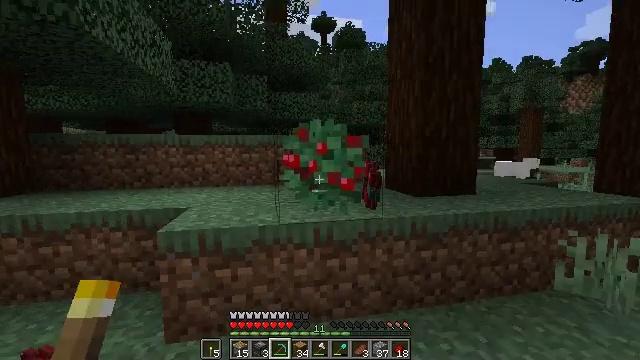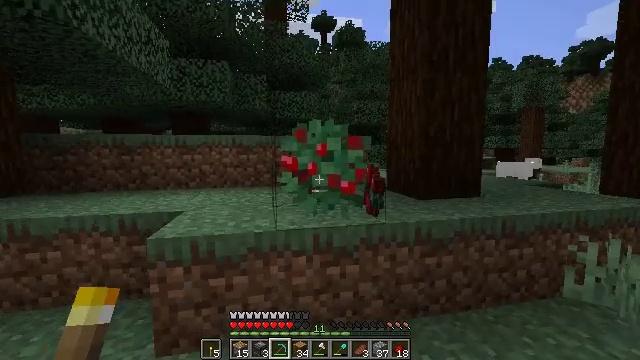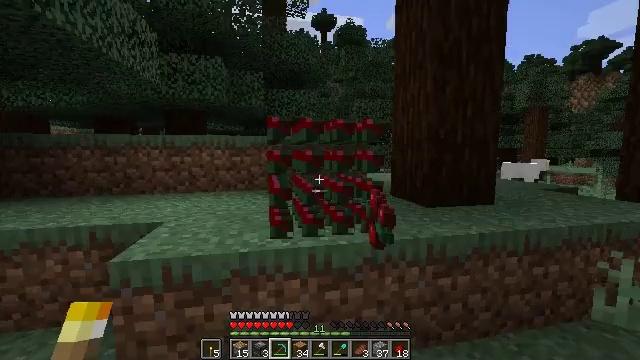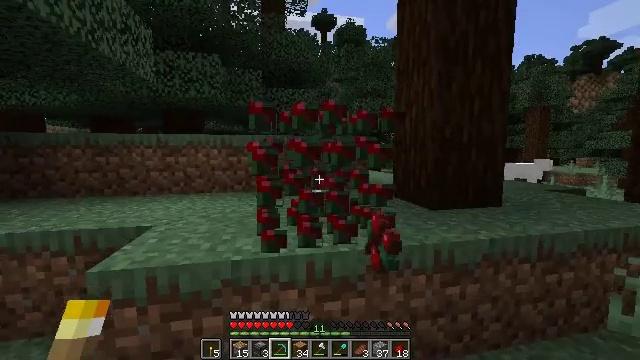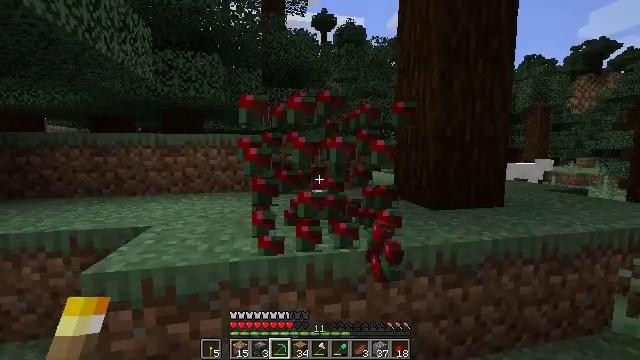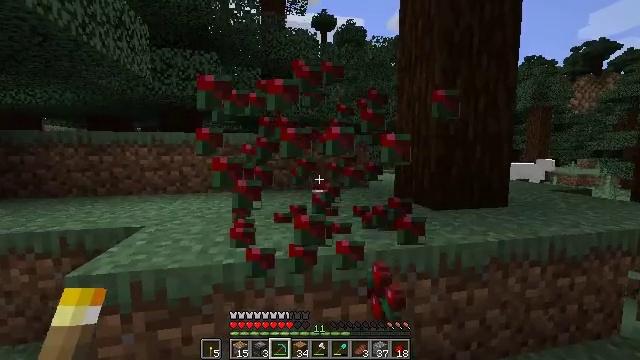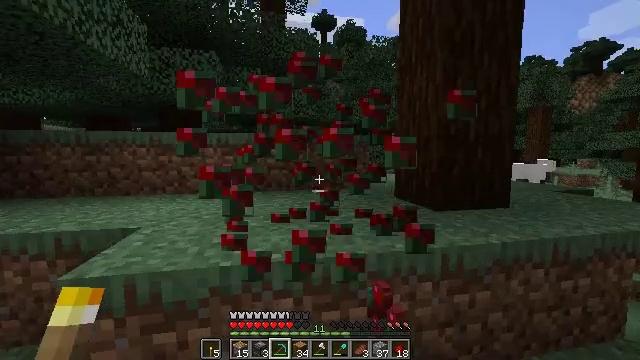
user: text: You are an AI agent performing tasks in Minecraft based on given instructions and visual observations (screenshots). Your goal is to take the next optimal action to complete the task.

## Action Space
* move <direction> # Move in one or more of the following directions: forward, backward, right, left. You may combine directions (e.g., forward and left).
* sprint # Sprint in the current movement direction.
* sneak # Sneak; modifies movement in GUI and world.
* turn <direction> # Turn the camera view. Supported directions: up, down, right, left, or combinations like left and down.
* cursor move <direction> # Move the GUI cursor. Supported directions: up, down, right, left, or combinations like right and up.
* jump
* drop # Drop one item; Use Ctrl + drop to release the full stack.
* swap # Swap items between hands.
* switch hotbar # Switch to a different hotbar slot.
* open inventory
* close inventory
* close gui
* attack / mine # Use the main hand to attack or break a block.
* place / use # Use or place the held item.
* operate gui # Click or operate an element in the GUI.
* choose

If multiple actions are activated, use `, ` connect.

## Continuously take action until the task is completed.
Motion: motion action
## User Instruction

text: Clear the sweet berry bush to collect the sweet berries.
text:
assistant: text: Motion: move forward
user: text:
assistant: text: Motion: move forward, attack / mine
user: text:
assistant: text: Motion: attack / mine
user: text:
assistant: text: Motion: attack / mine
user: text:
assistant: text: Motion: no_op
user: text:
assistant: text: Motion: move forward
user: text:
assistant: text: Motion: no_op